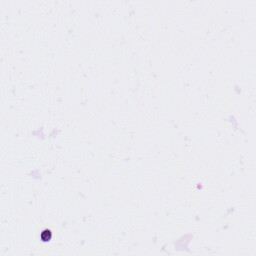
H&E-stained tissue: Colon